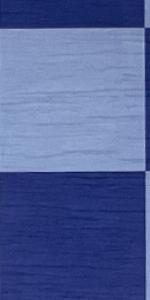
Label: Empty